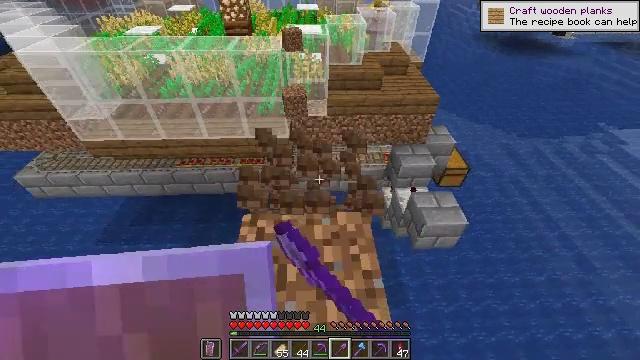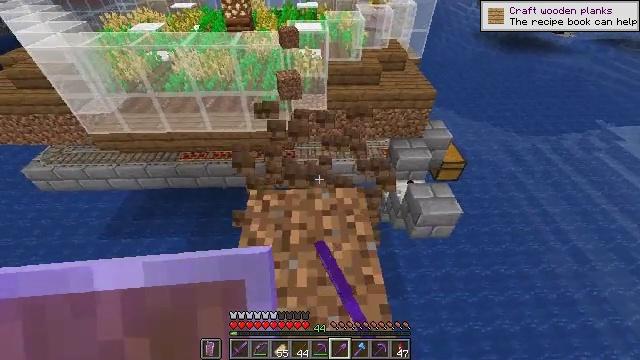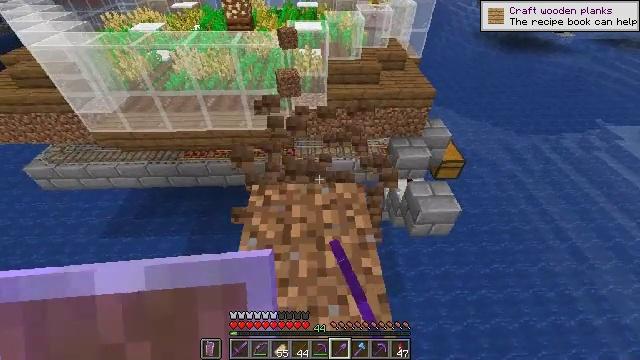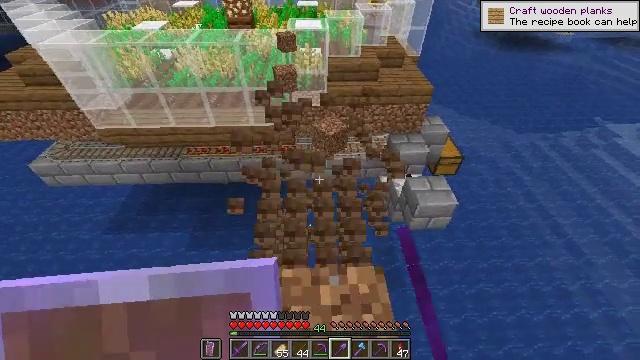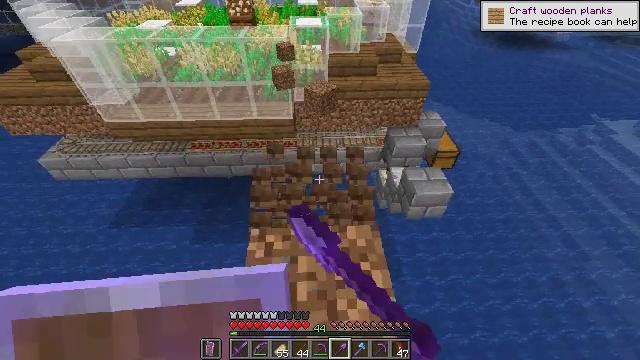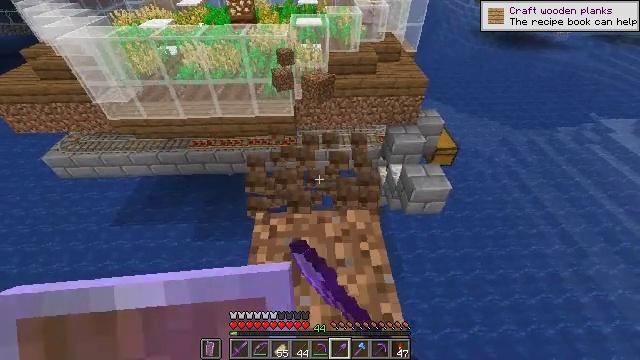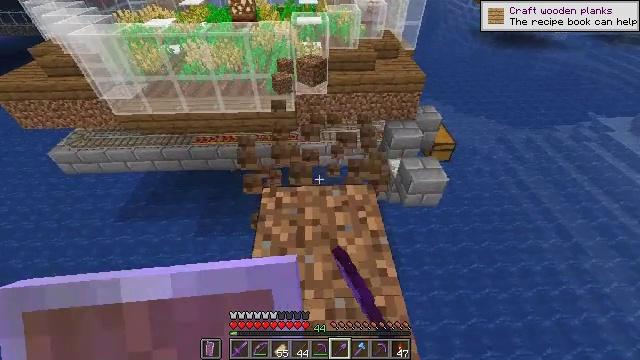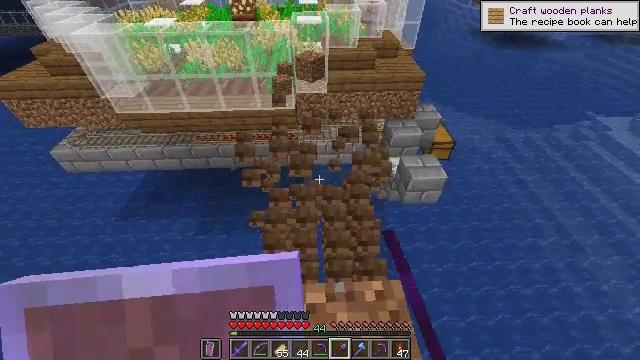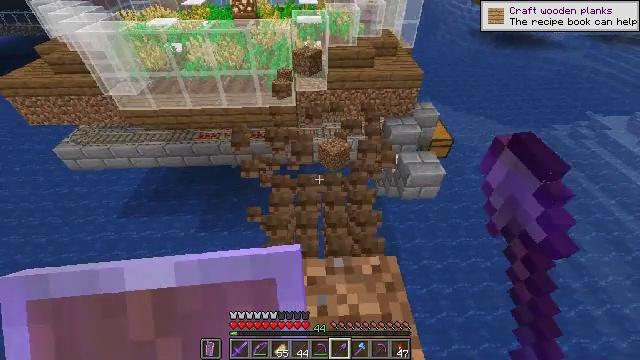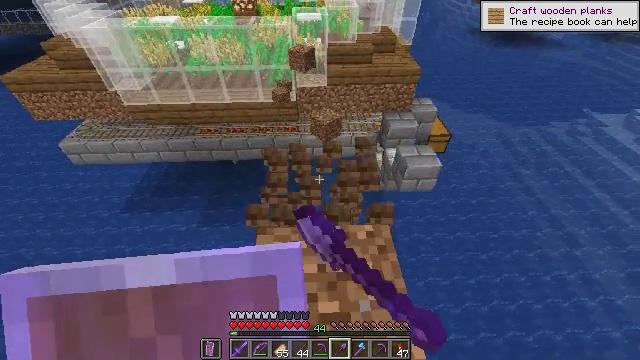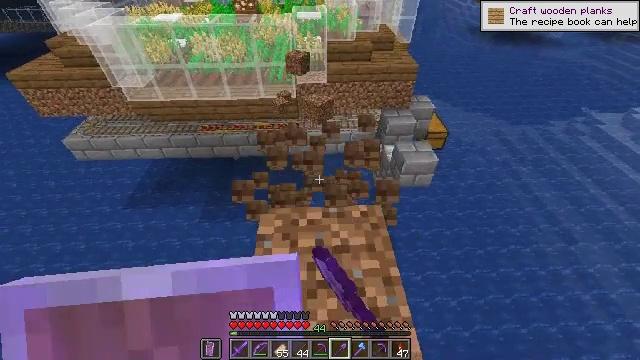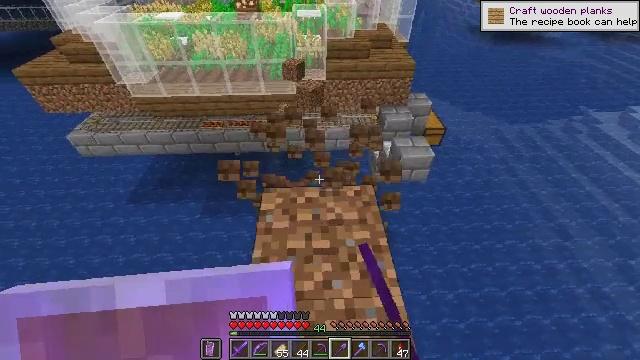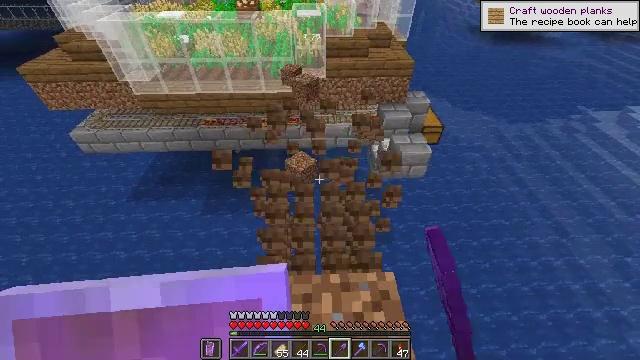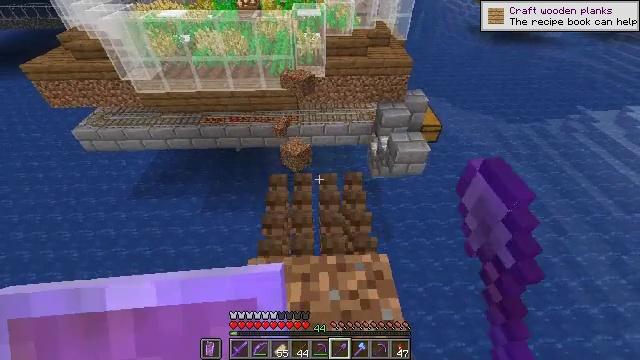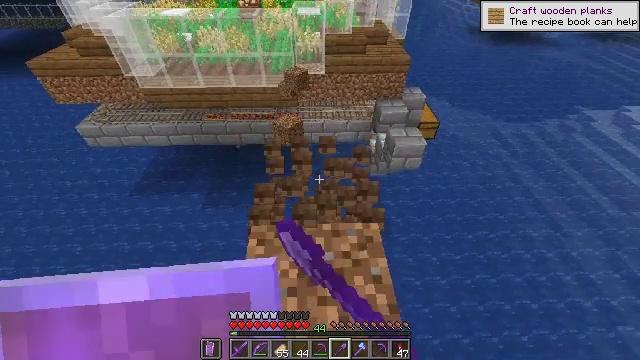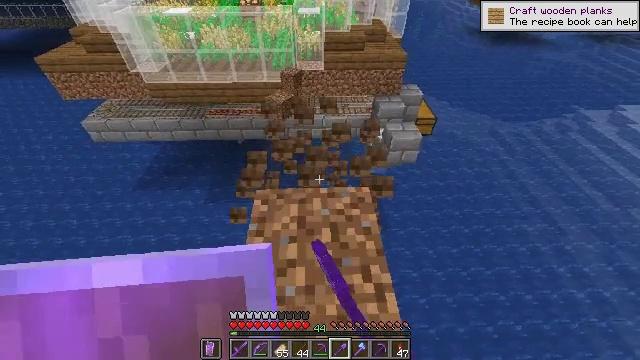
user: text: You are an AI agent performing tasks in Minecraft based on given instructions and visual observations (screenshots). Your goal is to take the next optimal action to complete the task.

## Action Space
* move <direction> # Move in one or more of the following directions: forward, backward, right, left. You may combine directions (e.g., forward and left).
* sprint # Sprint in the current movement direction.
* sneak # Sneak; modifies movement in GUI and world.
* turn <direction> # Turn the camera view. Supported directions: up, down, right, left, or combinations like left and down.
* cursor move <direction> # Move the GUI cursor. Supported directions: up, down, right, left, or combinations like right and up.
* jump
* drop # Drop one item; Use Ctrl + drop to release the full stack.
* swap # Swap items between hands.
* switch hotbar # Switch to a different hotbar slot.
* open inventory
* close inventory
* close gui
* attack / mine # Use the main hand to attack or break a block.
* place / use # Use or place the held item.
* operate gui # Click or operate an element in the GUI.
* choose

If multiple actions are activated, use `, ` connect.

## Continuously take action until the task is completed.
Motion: motion action
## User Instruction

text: Gather dirt.
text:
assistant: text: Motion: move back, attack / mine
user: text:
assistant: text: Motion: move back, attack / mine
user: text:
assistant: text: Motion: move back, attack / mine
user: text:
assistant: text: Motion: move back, attack / mine
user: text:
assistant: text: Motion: move back, attack / mine
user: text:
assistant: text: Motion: move back, attack / mine
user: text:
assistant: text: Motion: move back, attack / mine
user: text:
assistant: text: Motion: move back, attack / mine
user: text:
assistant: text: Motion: move back, attack / mine
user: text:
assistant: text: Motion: move back, attack / mine
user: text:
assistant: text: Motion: move back, attack / mine
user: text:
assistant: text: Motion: move back, attack / mine
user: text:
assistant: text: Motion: move back, attack / mine
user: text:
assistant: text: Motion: move back, attack / mine
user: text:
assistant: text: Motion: move back, attack / mine
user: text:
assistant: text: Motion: move back, attack / mine
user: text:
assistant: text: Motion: move back, attack / mine
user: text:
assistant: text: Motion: move back, attack / mine
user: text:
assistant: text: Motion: move back, attack / mine
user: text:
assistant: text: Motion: move back, attack / mine
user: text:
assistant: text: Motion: move back, attack / mine
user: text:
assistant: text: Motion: move back, attack / mine
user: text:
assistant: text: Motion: move back, attack / mine
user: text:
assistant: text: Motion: move back, attack / mine
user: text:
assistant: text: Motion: move back, attack / mine
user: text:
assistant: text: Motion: move back, attack / mine
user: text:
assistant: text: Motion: move back, attack / mine
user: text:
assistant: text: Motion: move back, attack / mine
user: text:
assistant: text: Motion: move back, attack / mine
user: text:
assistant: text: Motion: move back, attack / mine